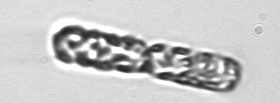
Label: Dactyliosolen_fragilissimus